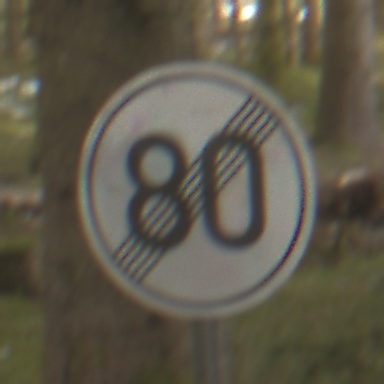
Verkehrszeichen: EndeGeschwindigkeit80
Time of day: MorningAfternoon
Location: Outdoor (Nature)
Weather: Overcast
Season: Winter
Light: Natural